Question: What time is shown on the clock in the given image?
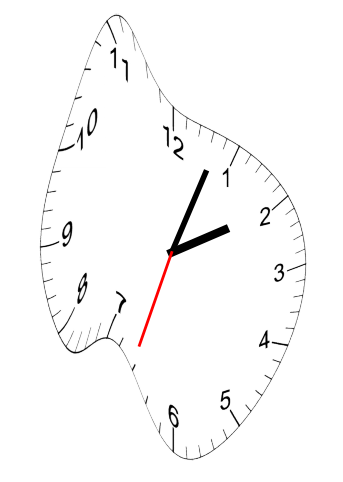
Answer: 02:03:33